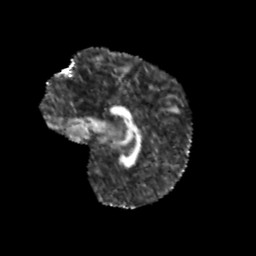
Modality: FA
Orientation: sagittal
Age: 10
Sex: male
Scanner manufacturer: siemens
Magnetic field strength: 3 T
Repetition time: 3.8 s
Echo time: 0.07 s